Question: I'm trying to aggregate memory usage data from Prometheus into a table in Grafana, but I only want the most recent memory usage stats. Currently, I'm getting the same service's memory usage repeated over and over.
I've tried reducing the Time Range, but that didn't seem to have an impact.

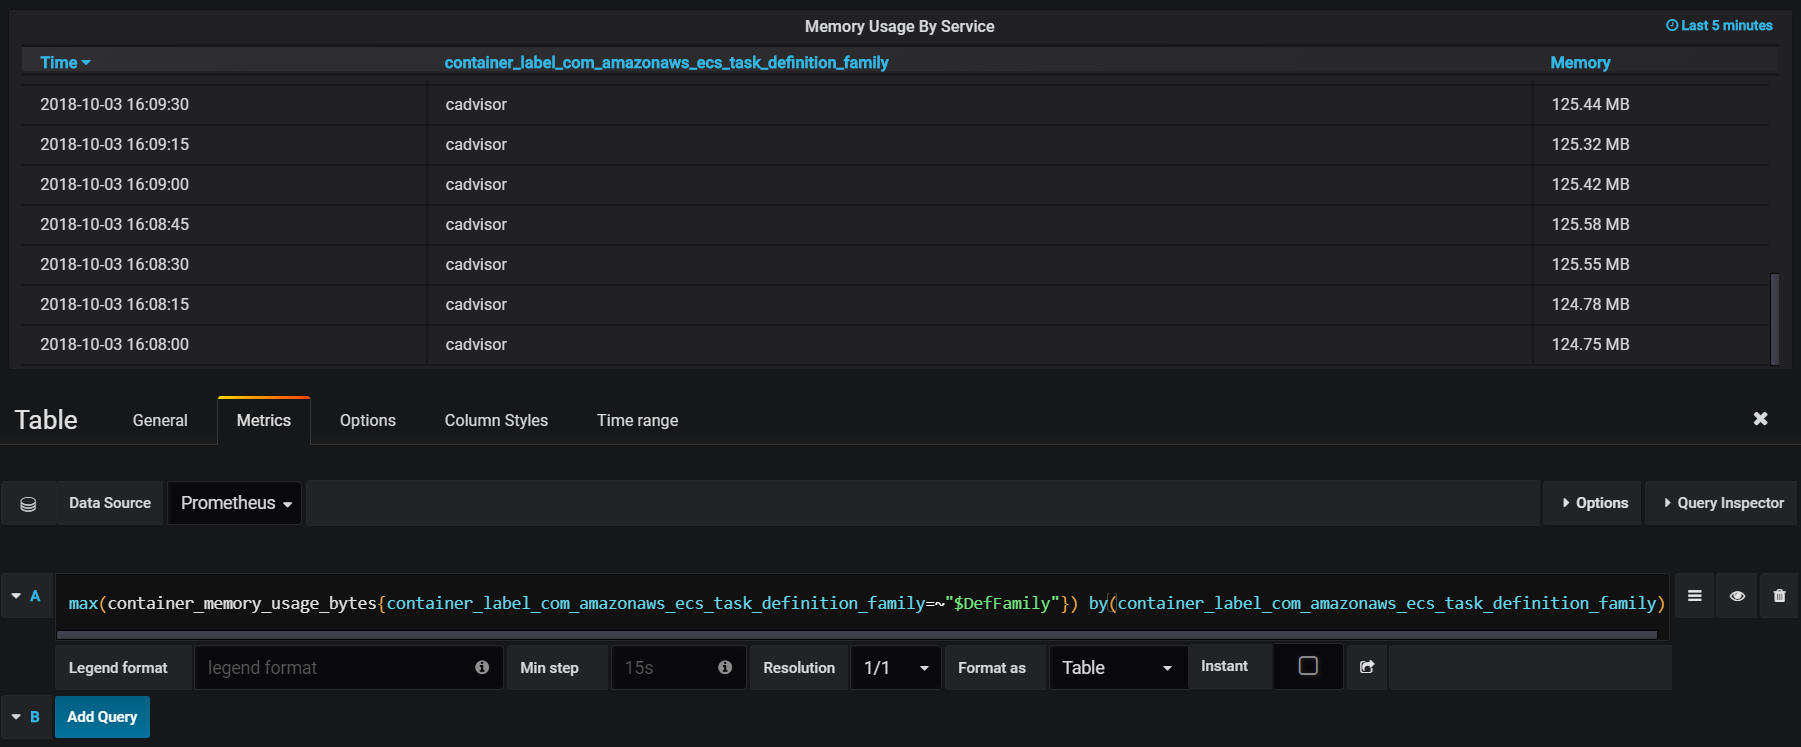
Answer: In the tab,
Set to .
Then set to .
<URL>